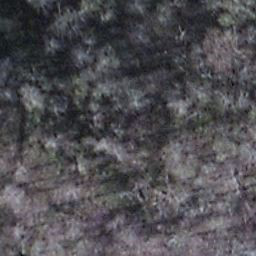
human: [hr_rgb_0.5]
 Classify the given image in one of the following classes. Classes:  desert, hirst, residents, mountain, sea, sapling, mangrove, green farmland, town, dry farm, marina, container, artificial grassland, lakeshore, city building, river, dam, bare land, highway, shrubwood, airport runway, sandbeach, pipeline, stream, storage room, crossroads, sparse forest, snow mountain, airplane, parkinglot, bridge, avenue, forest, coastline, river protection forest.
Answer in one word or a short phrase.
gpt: shrubwood